Field crop: maize
Growth stage: 2
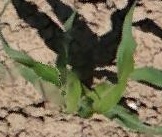
Species: maize